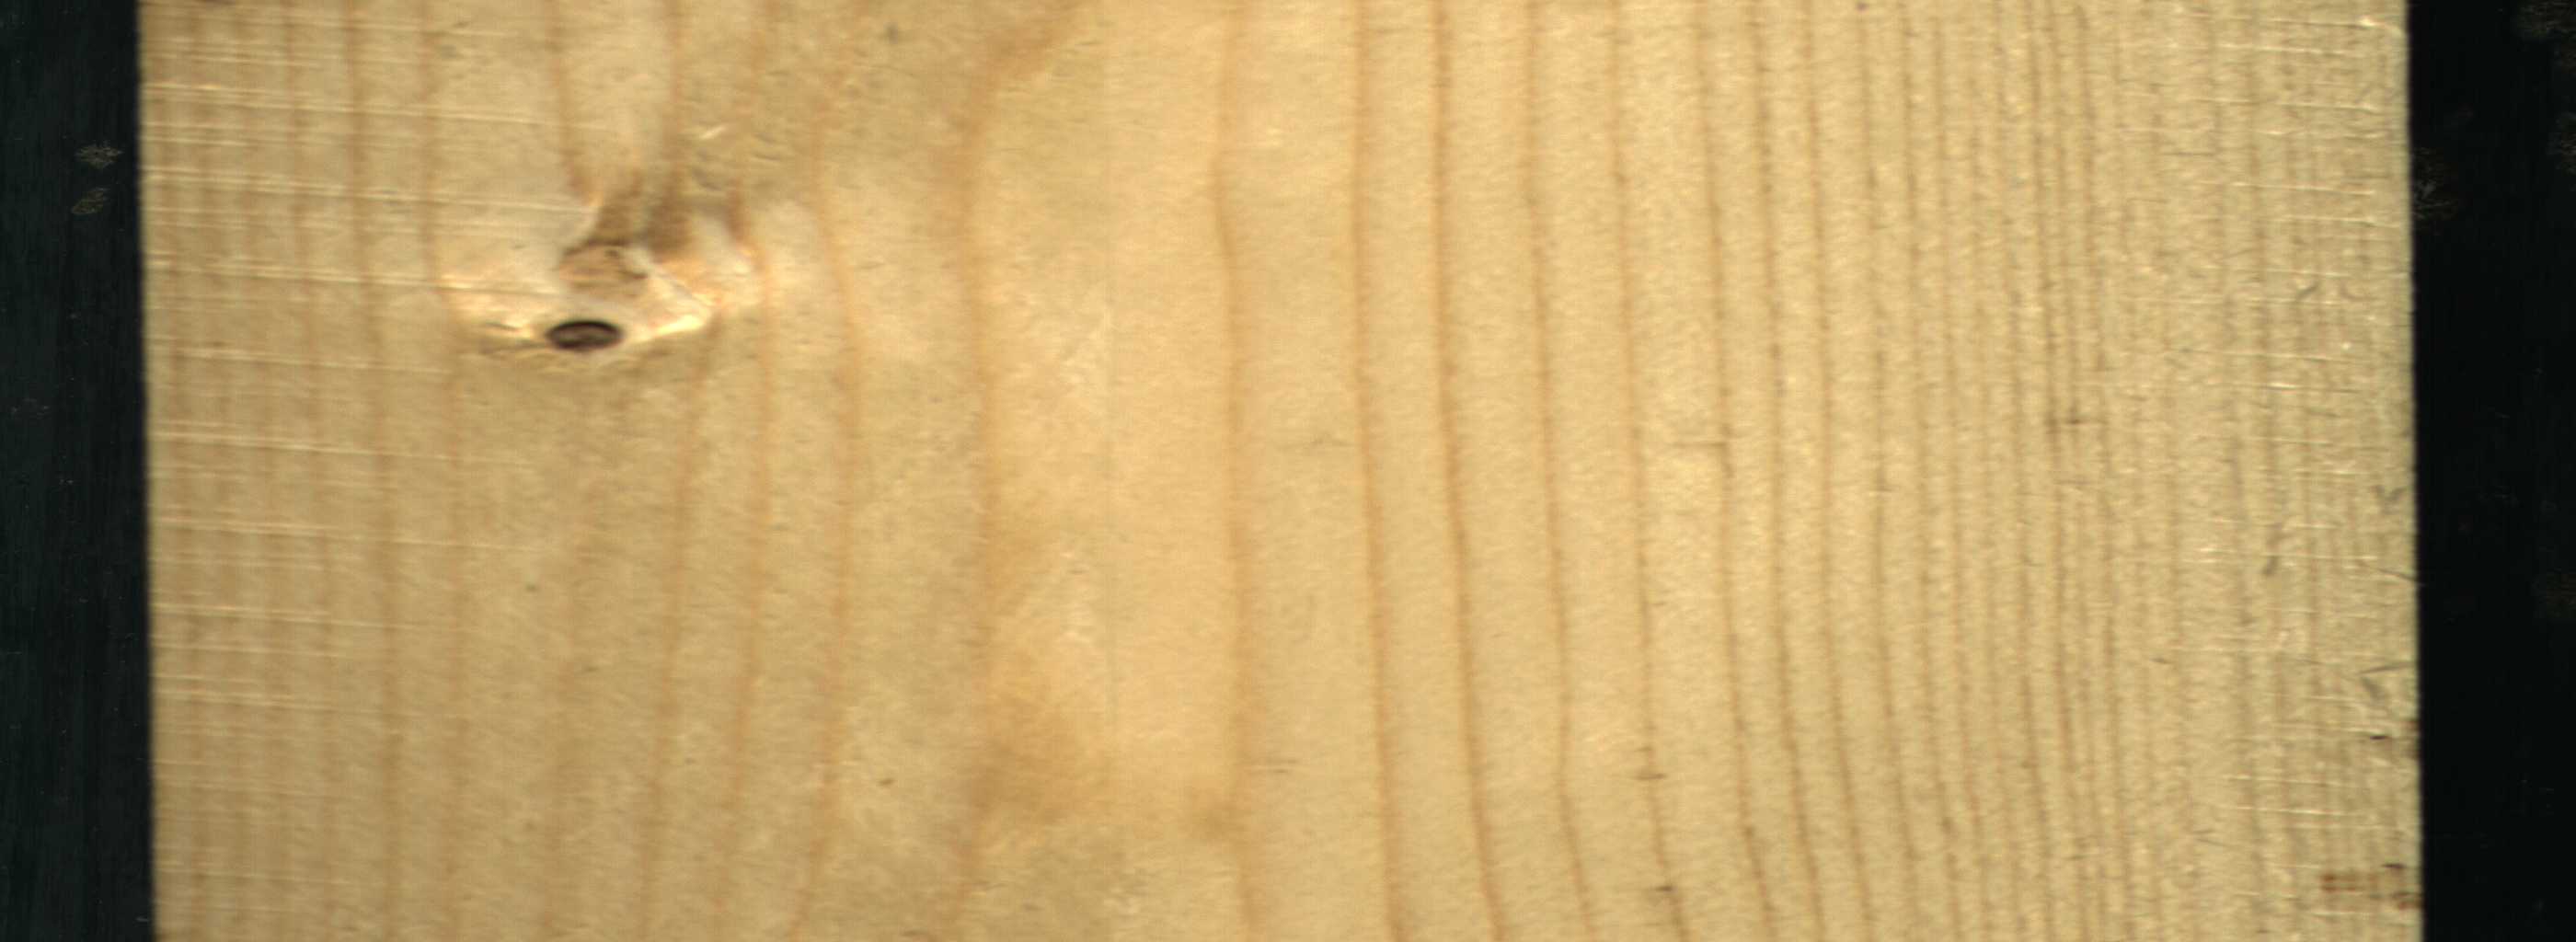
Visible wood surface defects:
Dead_Knot